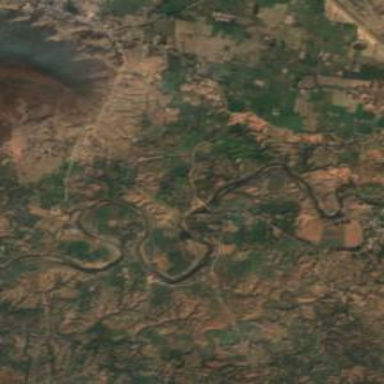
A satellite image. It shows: Beautiful view of river.